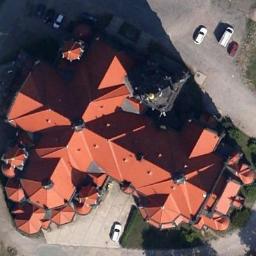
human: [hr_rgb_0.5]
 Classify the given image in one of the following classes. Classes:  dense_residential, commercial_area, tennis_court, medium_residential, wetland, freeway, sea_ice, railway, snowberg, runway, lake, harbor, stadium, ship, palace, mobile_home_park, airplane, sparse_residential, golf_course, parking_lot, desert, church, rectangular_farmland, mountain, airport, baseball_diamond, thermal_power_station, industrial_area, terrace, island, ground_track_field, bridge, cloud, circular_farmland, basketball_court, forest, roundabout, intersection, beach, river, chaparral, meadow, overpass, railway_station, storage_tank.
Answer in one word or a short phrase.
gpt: church